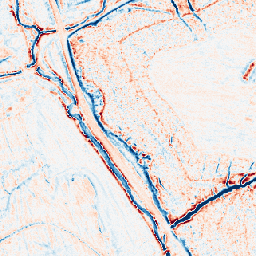
Category: edge_preserving
Decomposition family: anisotropic_diffusion
Decomposition parameters: iterations: 20
kappa: 10
gamma: 0.1
Upsampling method: area
Upsampling parameters: scale: 8
Upsampling scale: 8